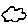
Label: cloud